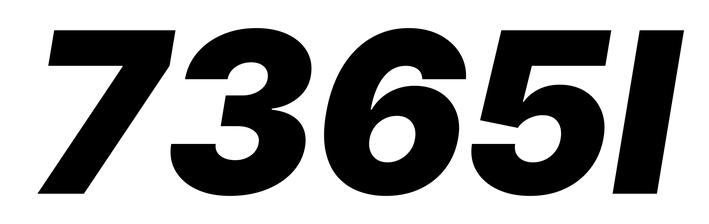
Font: Inter-Italic_Black_Italic